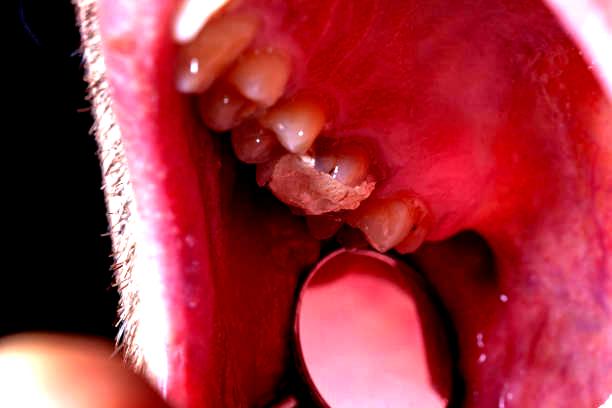
Condition: Gingivitis